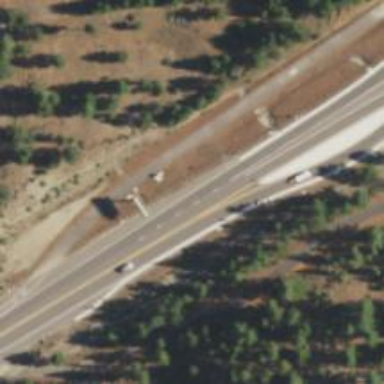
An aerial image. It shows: Asphalt road classified as trunk highway.